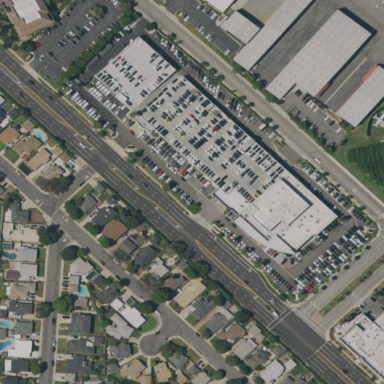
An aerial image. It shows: Rooftop parking area.